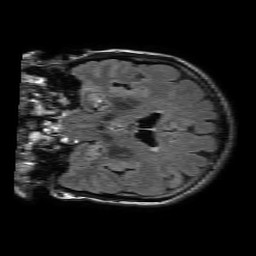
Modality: FLAIR
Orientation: coronal
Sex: female
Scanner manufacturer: philips
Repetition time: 11 s
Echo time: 0.125 s